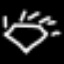
Label: diamond